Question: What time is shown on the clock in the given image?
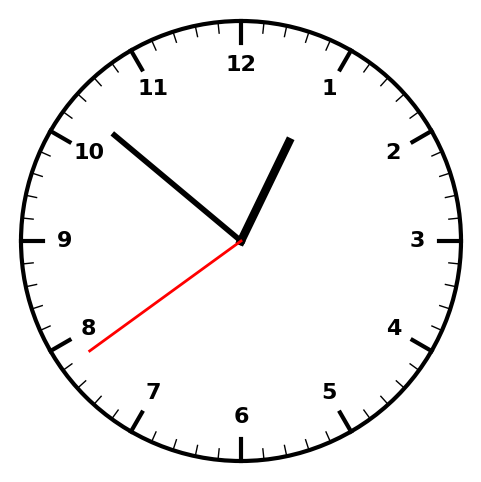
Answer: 12:51:39